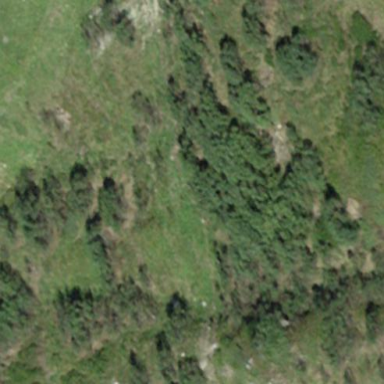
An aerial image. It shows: Patch of scrub vegetation.